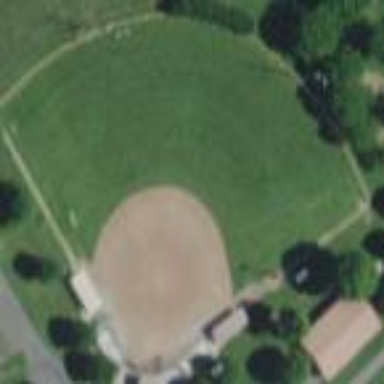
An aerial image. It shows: Baseball pitch for leisure land activities.